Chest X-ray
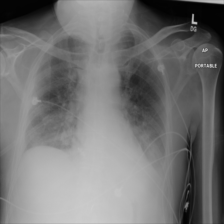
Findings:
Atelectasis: negative
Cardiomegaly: negative
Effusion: negative
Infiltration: negative
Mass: negative
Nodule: negative
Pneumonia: negative
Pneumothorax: negative
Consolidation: negative
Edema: negative
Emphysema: negative
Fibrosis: negative
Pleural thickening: negative
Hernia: negative